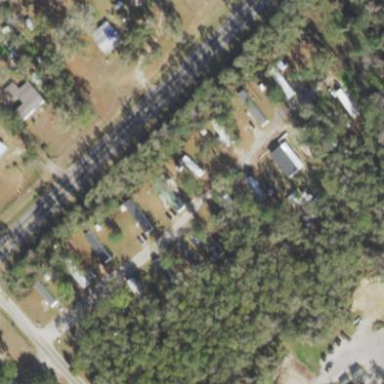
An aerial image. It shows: Residential area designated as trailer park.